Interaction volume radius: 5 \u00c5
Interaction volume height: 10 \u00c5
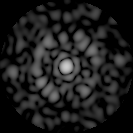
Disorder parameter: 0.8669